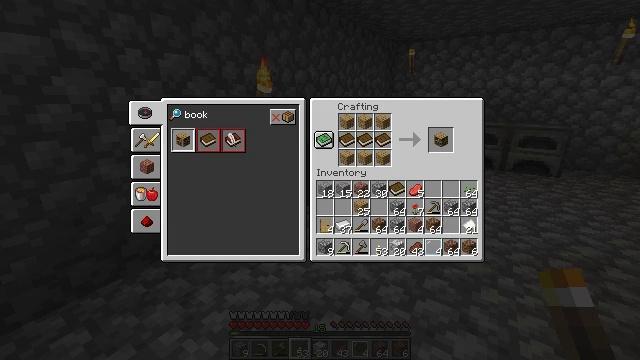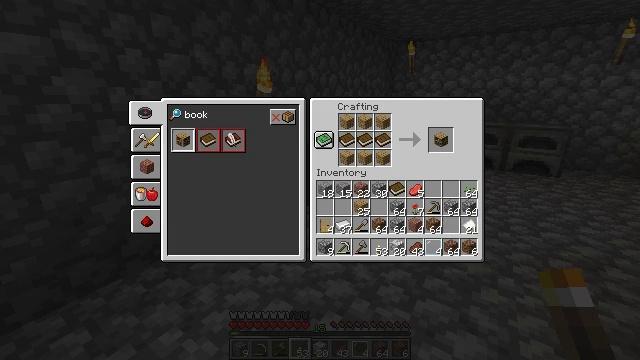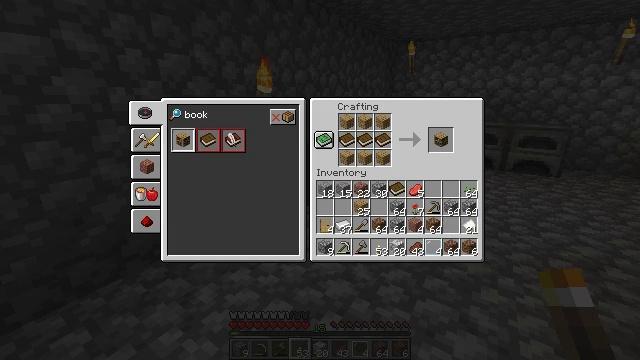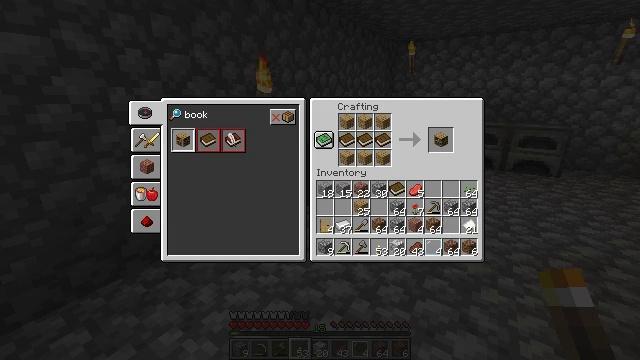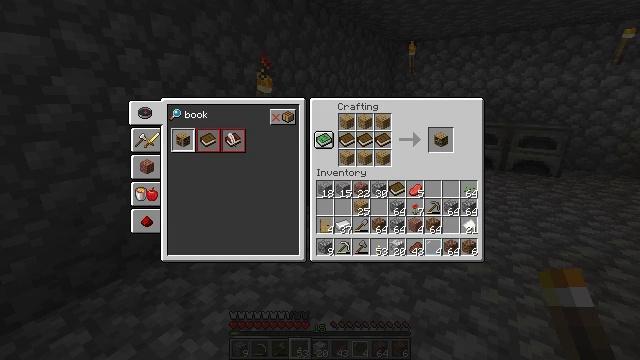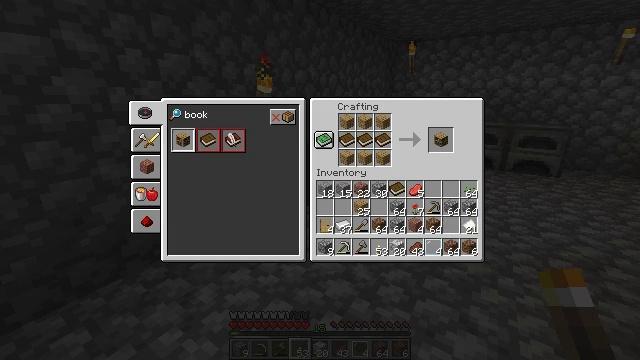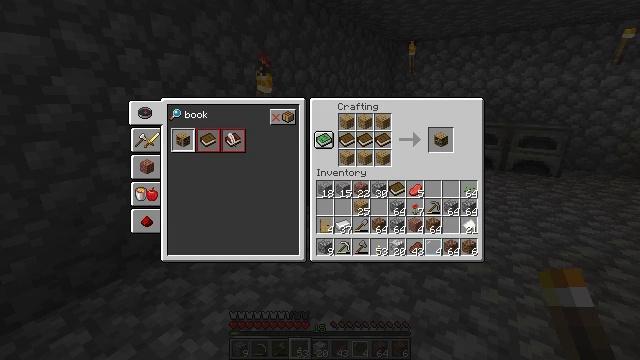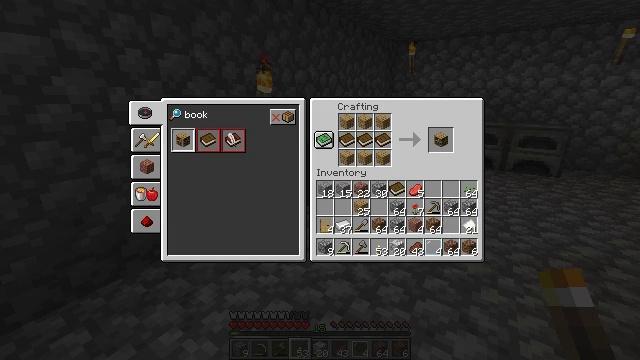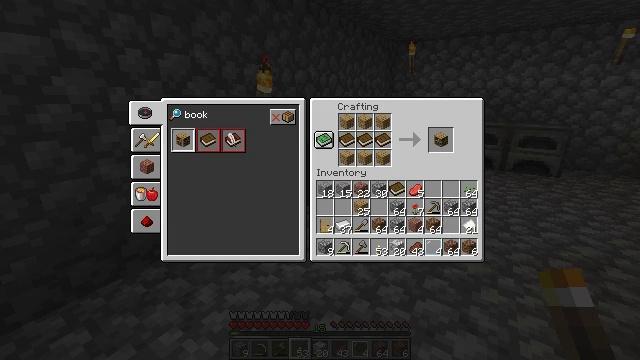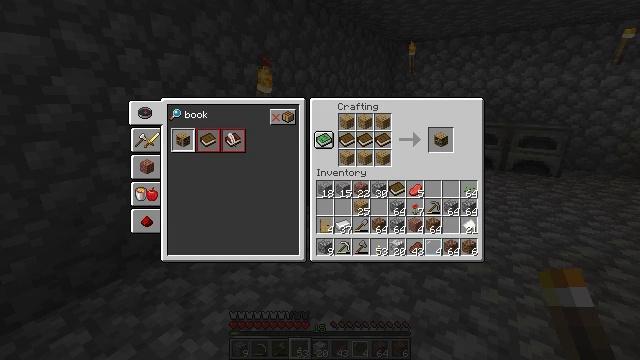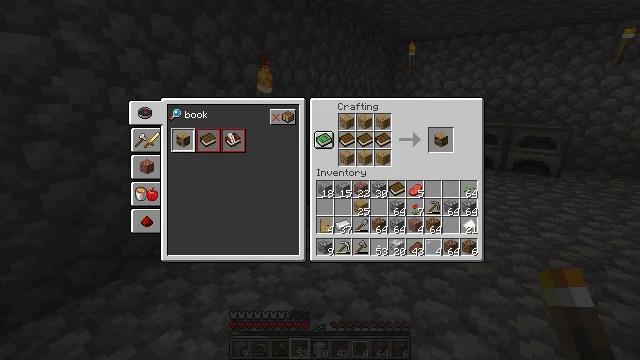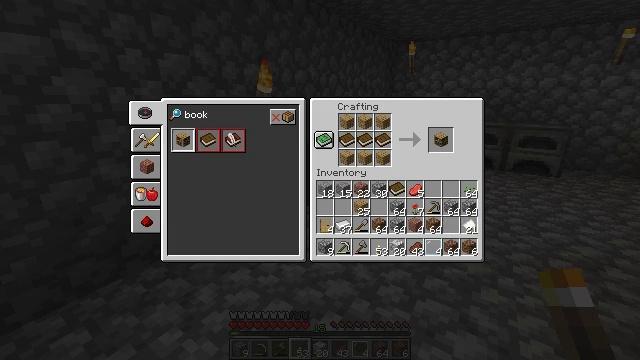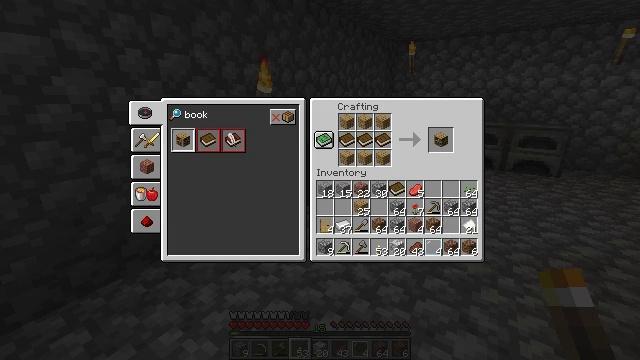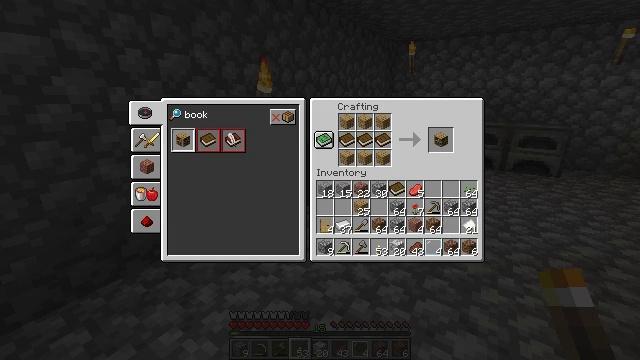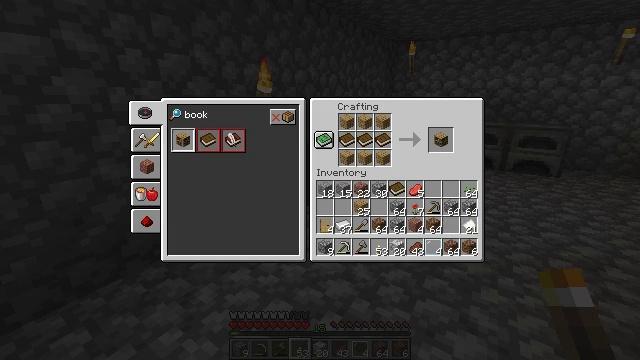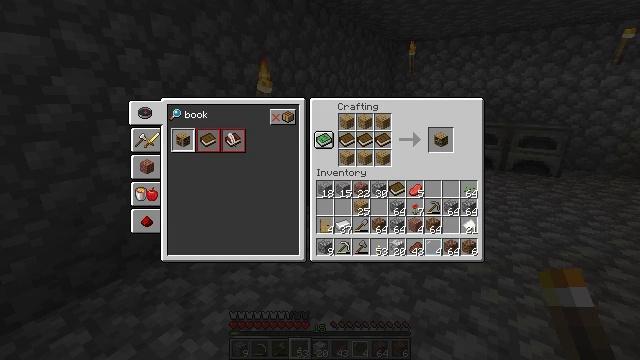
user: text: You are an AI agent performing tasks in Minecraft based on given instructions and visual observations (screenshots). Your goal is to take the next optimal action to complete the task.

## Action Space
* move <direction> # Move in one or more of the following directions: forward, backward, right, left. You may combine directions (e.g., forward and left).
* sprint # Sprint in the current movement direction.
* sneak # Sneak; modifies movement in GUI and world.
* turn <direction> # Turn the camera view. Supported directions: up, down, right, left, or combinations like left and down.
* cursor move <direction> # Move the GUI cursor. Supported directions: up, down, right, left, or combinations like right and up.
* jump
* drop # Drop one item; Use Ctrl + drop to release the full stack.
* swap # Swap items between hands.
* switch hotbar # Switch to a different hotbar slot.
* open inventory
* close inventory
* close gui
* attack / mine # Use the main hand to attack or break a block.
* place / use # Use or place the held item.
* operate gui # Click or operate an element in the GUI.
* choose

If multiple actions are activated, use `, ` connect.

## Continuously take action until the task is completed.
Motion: motion action
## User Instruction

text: Make a bookshelf using three books and six planks.
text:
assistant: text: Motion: no_op
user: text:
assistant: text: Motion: no_op
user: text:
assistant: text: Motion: no_op
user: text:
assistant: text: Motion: no_op
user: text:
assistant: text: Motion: no_op
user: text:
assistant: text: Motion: no_op
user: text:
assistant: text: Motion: no_op
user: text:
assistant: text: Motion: no_op
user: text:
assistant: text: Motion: no_op
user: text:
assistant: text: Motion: no_op
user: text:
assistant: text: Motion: no_op
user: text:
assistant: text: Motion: no_op
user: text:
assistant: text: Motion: no_op
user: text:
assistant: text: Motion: no_op
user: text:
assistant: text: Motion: no_op
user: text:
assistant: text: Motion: no_op
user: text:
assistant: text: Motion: no_op
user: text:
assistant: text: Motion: no_op
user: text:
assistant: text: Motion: no_op
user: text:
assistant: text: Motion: no_op
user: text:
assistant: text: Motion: no_op
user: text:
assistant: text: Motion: no_op
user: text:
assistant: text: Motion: no_op
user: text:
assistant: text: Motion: no_op
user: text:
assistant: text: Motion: no_op
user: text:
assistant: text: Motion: no_op
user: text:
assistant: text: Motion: no_op
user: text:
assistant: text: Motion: no_op
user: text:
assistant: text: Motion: no_op
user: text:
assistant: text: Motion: no_op